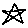
Label: star